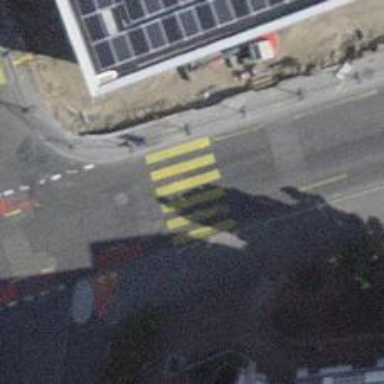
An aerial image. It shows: Uncontrolled zebra crossing with zebra markings.